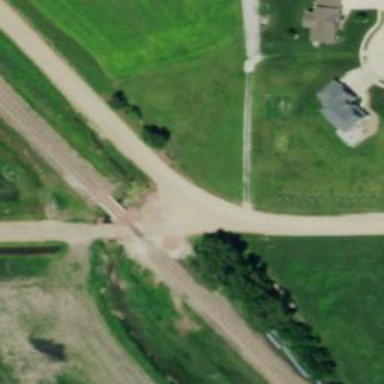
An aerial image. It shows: Level crossing along the railway.